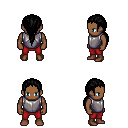
a pixel art fantasy rpg character, male body template, human, dark skin, steel chest armor, red pants, black ponytail hairstyle, brown shoes, four views (front, back, left, right), 2x2 character sprite sheet, small pixel art, hard edges, no anti-aliasing